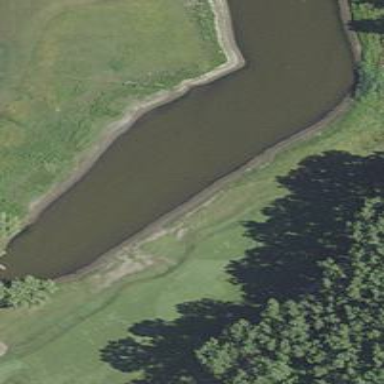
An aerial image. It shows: Golf fairway surrounded by grass.